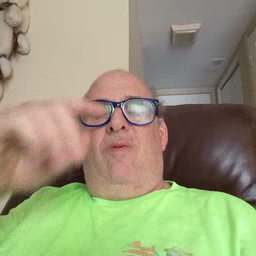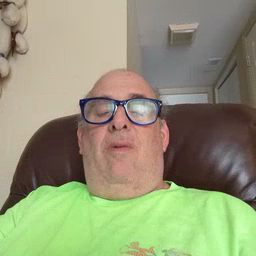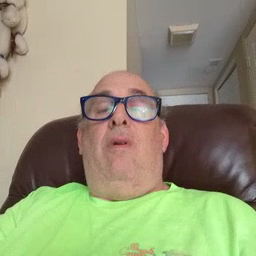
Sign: think